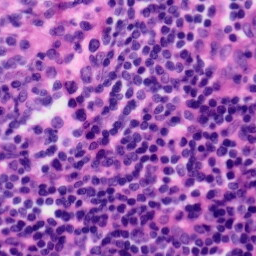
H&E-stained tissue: Tonsil